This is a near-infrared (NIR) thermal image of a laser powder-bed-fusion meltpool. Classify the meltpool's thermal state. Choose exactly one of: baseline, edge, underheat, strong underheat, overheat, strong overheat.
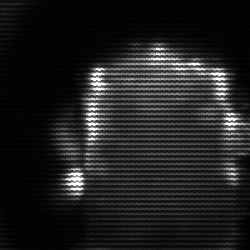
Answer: baseline